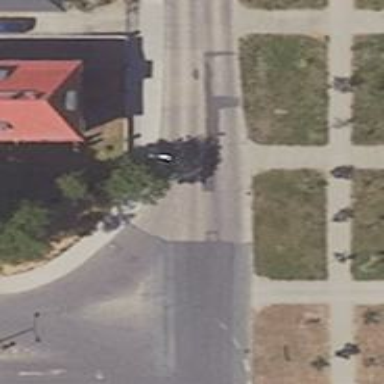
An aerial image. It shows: Smooth asphalt road in residential area.